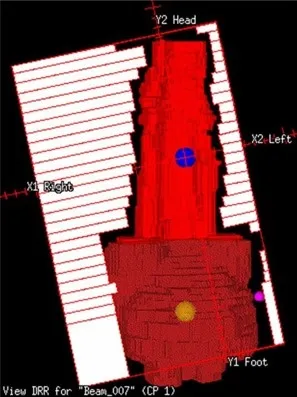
Beam's-eye view (BEV) of field #7 at the abdominal isocenter in the collimator-rotated plan. By rotating the collimator angle to make the PTV more "diagonal" in the BEV, the abdominal beams could encompass more of the pelvic PTV, and the pelvic beams could encompass more of the periaortic PTV.
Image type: radiology (ct)